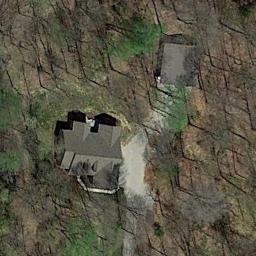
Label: sparse_residential